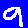
Digit: 9